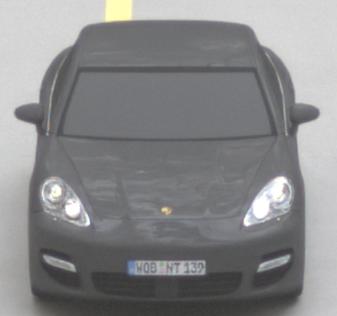
Make: Porsche
Model: Panamera
Detailed model: Panamera (970)
Model produced from: 2010/05
Model produced until: 2013/04
Doors: 5
Color: gray
Road condition: dry road
Daytime: morning or afternoon
Contrast: low contrast